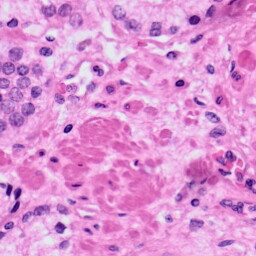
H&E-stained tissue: Prostate